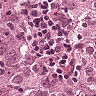
Metastatic tissue present: yes